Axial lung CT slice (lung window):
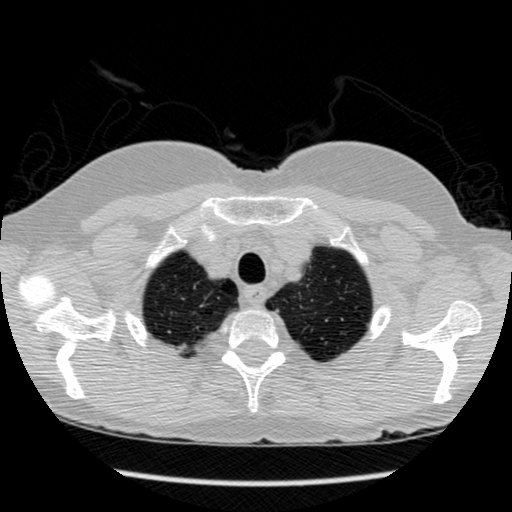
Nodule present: no